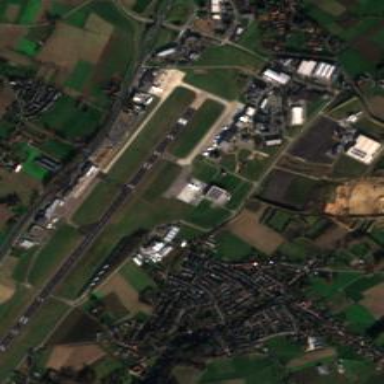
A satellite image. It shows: Runway at airport.